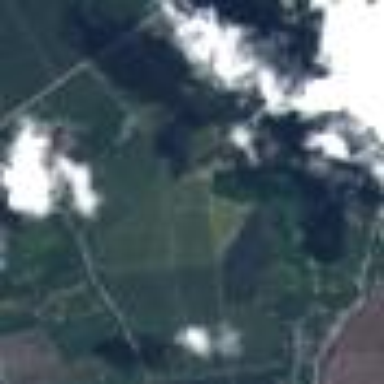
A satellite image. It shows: Orchard filled with pineapple plants.